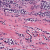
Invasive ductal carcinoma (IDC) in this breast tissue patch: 1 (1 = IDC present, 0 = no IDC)